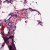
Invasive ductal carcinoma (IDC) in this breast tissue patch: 0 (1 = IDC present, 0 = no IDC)